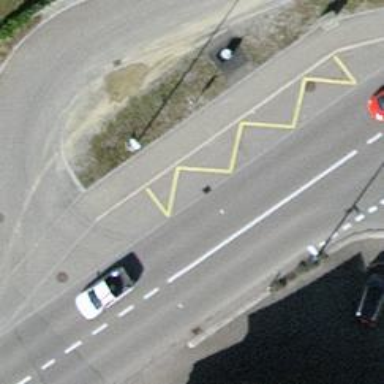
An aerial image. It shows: Bus stop with platform for public transport.